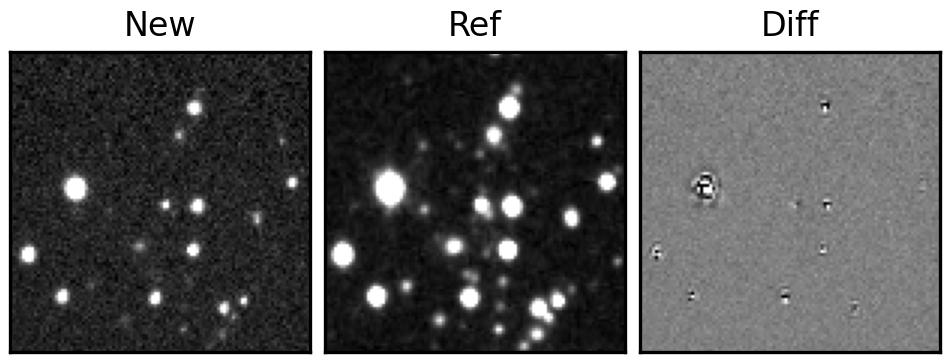
Label: bogus